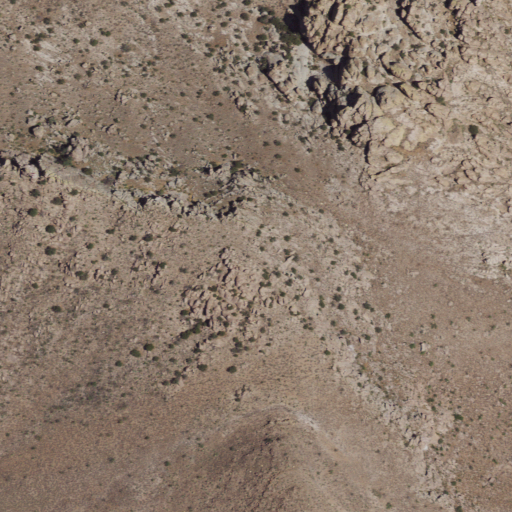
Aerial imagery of mountain in New Mexico named Eagle Mountain containing shrub and grassland